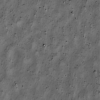
Label: not_dusty